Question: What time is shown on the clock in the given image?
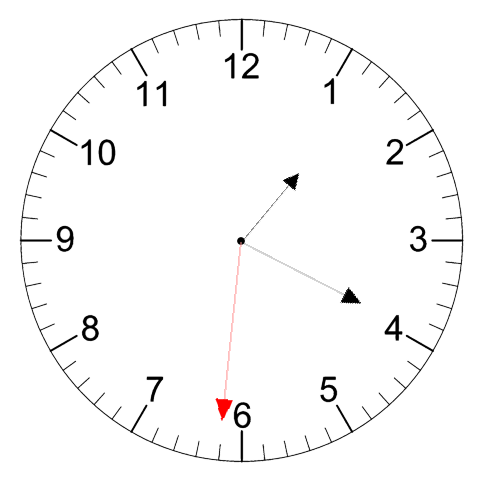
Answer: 01:19:31